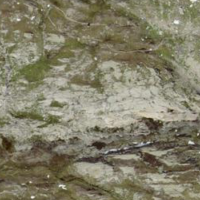
EUNIS habitat code: 31
Species observed at this site:
Aglais urticae